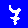
Digit: 7